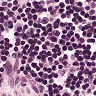
Metastatic tissue present: no